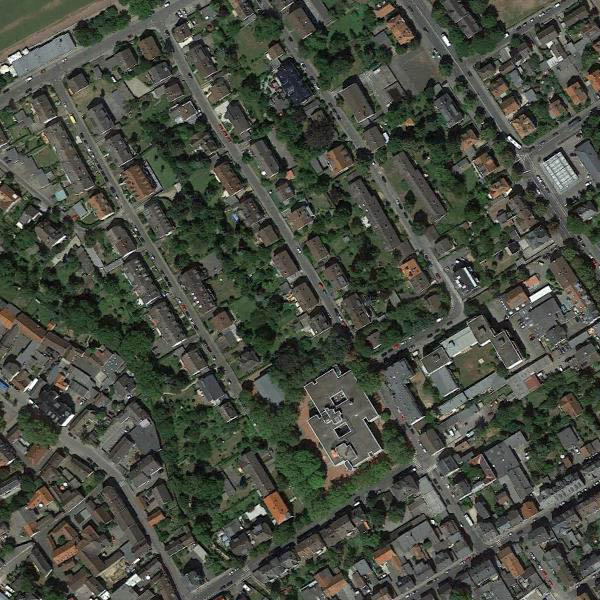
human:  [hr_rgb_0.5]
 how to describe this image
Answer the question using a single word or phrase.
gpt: dense residential